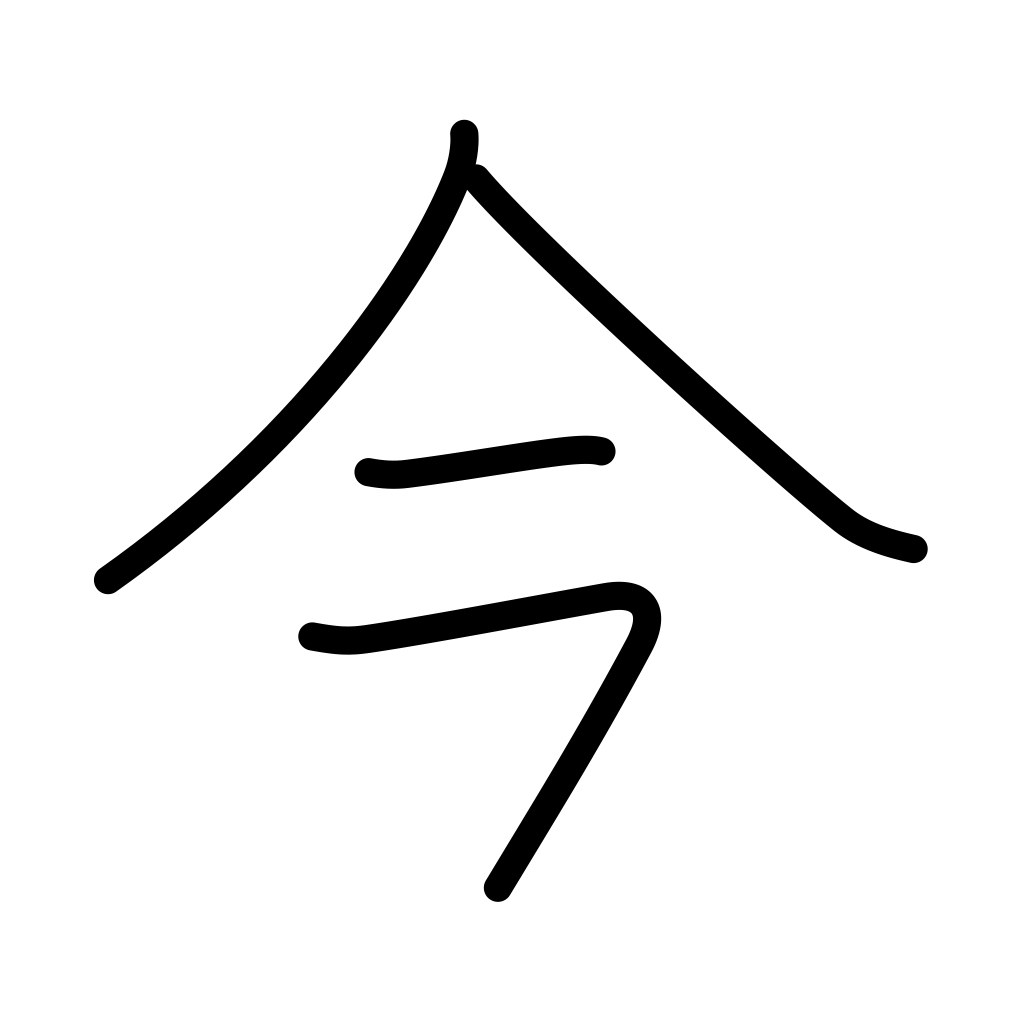
Meaning: now